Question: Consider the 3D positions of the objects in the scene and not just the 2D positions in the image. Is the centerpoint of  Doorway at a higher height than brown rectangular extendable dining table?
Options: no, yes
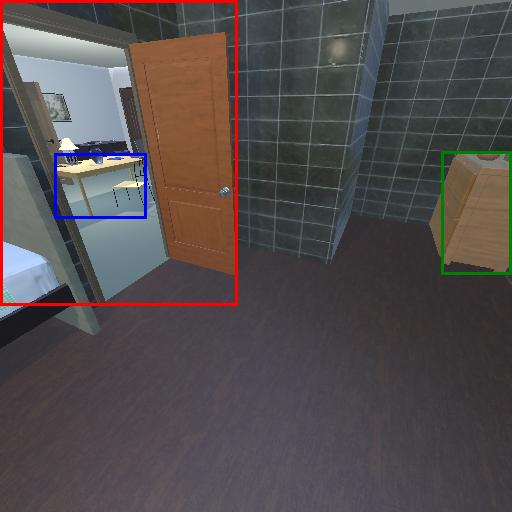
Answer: no